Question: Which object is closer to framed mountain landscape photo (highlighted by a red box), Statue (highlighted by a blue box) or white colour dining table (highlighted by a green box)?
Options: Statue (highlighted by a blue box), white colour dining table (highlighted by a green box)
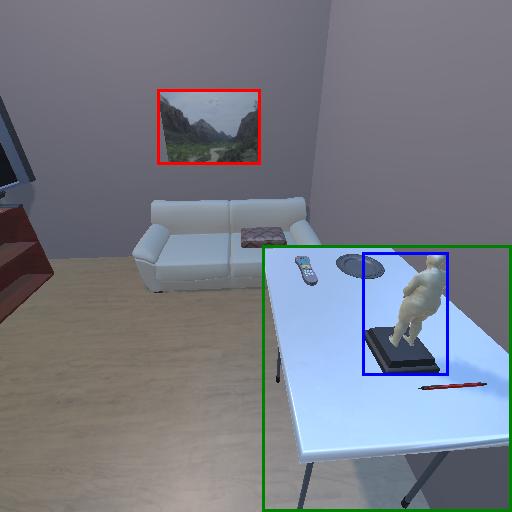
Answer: Statue (highlighted by a blue box)